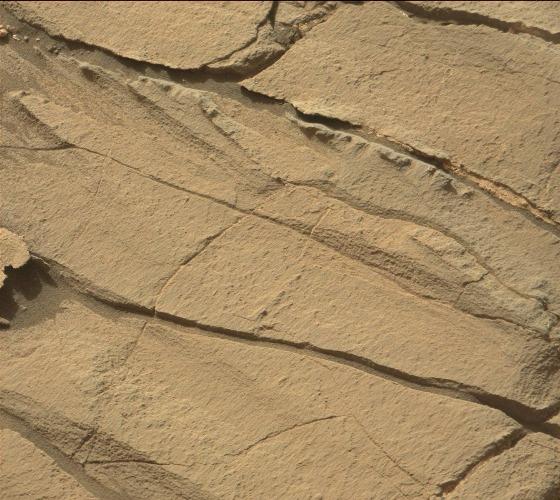
Terrain classes present: Bedrock, Gravel / Sand / Soil, Rock, Shadow